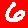
Digit: 6